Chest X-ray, PA view. Patient: 50 years old, sex F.
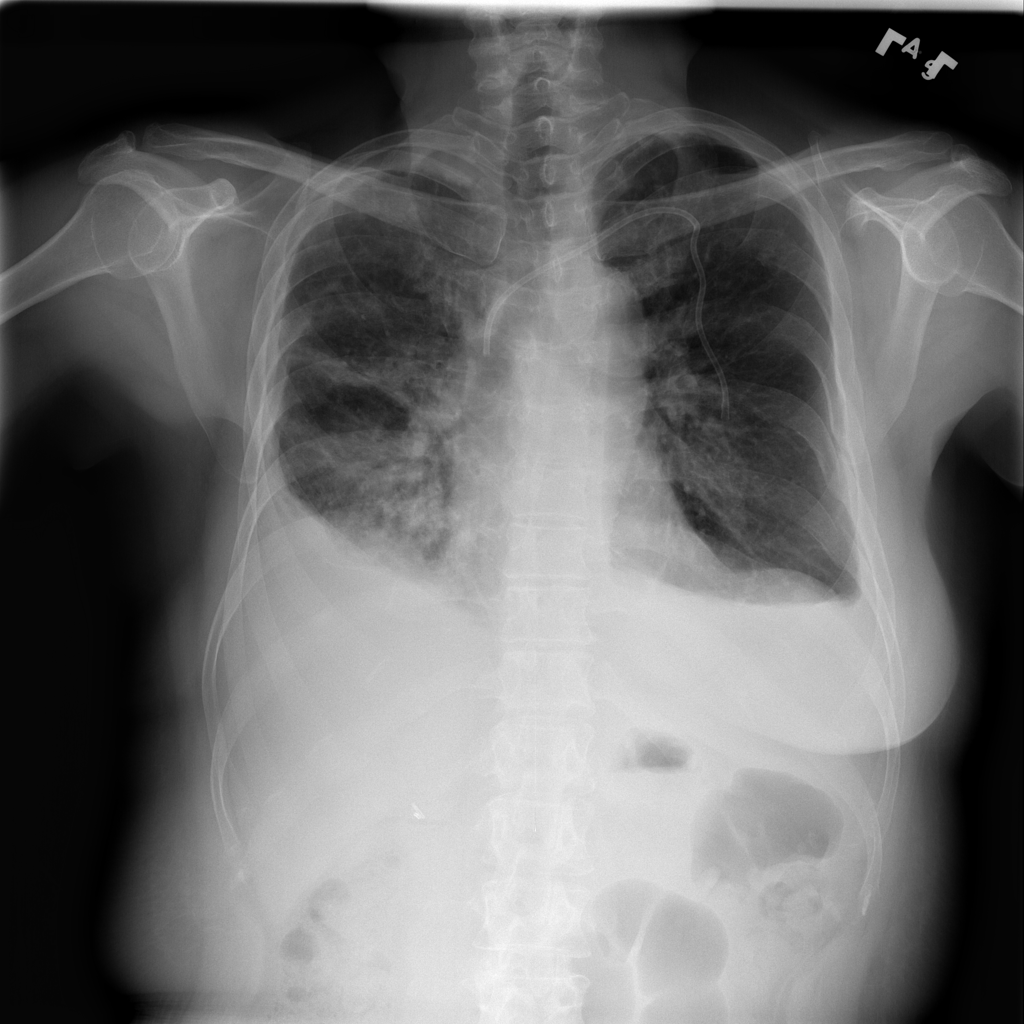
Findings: Effusion, Infiltration